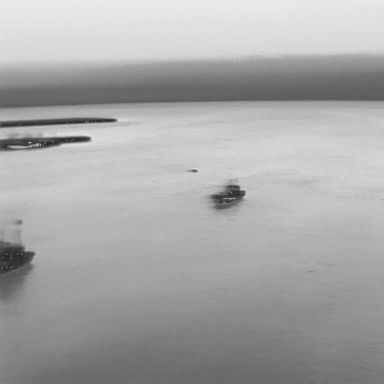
There are two bulk_carriers in the infrared image.